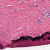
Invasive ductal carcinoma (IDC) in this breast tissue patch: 0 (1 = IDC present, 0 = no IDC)